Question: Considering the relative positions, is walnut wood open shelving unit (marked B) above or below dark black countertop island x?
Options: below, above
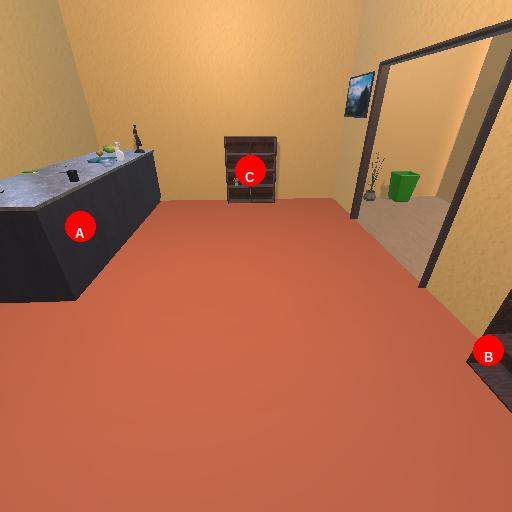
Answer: below